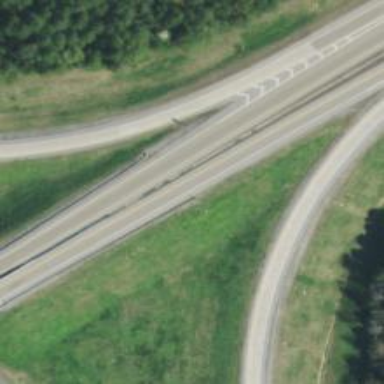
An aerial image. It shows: Trunk link highway.